Question: ## Hello , I am using Spring Framework to Develop a web app(in J2EE).
Here i need to Make some Reports.
Now i am using Birt Report for Making Reports.
I have created one report (in ) but i don't know how to add it on my current project.

### so, please help me..please give me some examples...
please......Thanks in Advance.....
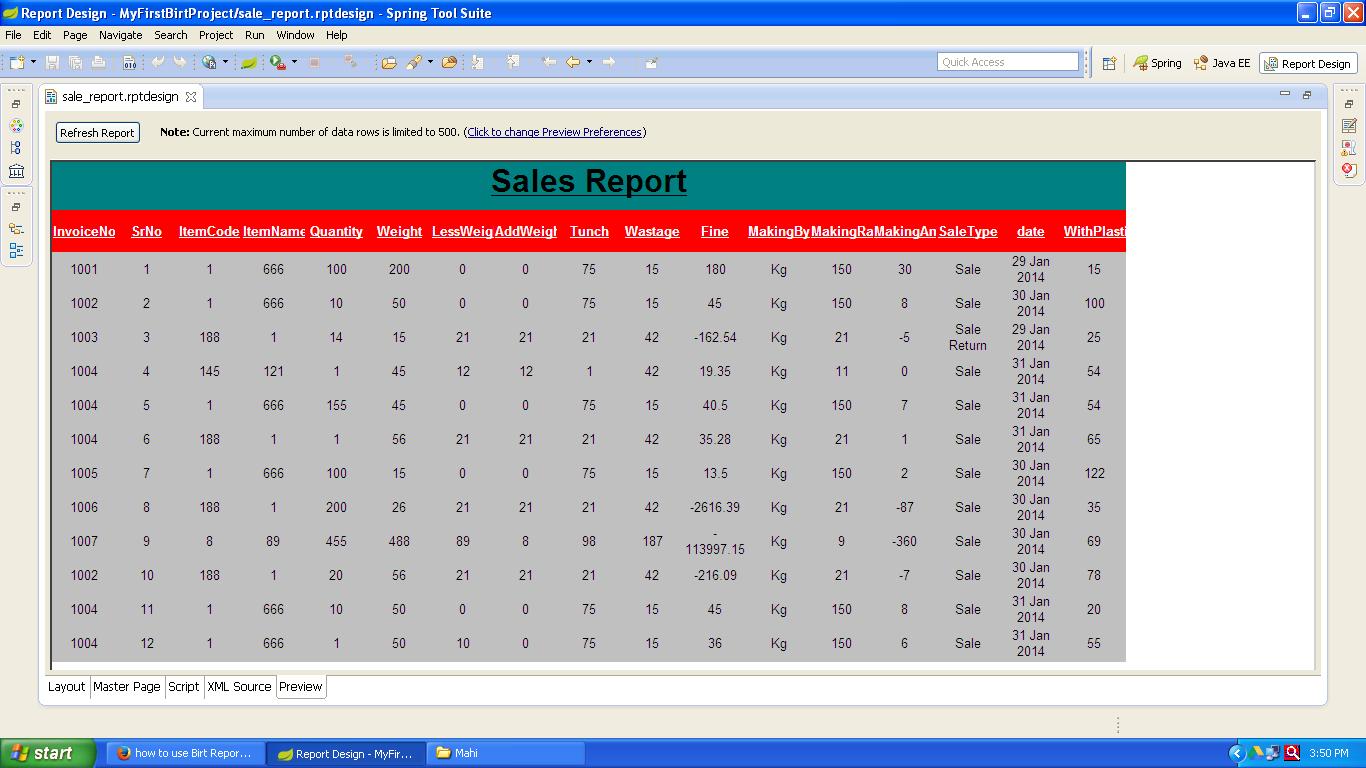
Answer: There are couple of links on BIRT page: <URL>
Especially you should be interested in following ones:
- <URL>
Let us know if that helps.